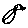
Label: bird